Aerial crown-view tile of a tropical tree (Barro Colorado Island, Panama), acquired 20240918:
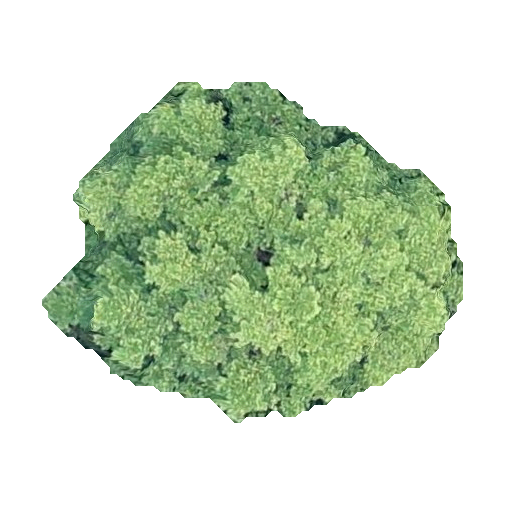
Species: Terminalia amazonia
GBIF accepted scientific name: Terminalia amazonica
Crown area: 155.057 m²